Question: When I was programming a simple "hello world" in a empty project, I kept getting the error in the message. I have read up on "pch.h" would fix it, but I previously didn't have this problem a while back. I am relatively new to c++.

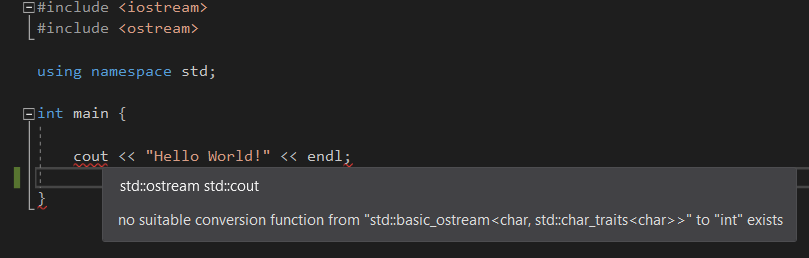
Answer: The problem is in the definition of your 'main' function. You need to add a parameter list. Either of these are valid:
'''
int main() { .... }
int main(int argc, char** argv) { ... }
'''